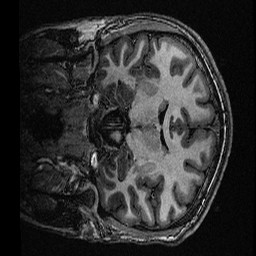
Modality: T1w
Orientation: coronal
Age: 18
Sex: male
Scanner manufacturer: ge
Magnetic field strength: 3 T
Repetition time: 0.00766 s
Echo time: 0.003476 s